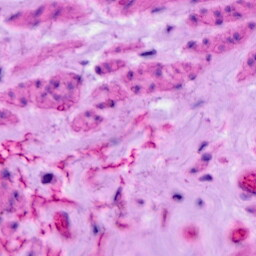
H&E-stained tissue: Ovarian